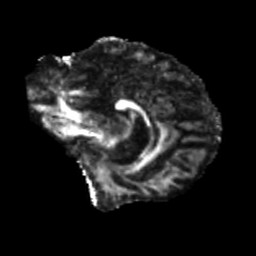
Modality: FA
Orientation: sagittal
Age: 46
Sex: male
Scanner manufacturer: siemens
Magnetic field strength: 3 T
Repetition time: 5.25 s
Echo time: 0.08 s